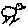
Label: bird